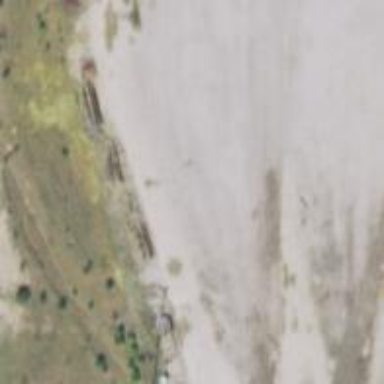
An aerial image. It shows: Abandoned railway yard is depicted.